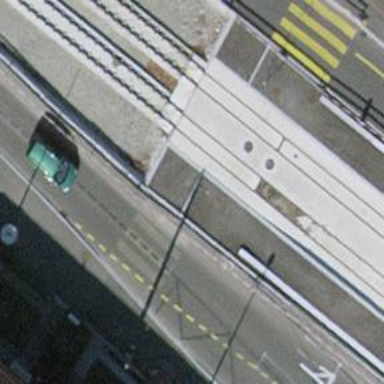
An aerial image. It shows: Asphalt cycleway.